Question: I have a UIViewController Class which holds 2 custom UIView classes which are:
ItemView
DrawingView
in UIViewController ViewDidLoad method I have the following code:
'''
- (void)viewDidLoad
{
[super viewDidLoad];
// Do any additional setup after loading the view from its nib.
item = [[ItemView alloc] initWithFrame:CGRectMake(self.view.frame.size.width/2, self.view.frame.size.height/2, 230, 230)];
item.opaque = NO;
[self.view addSubview:item];
drawing = [[DrawingView alloc] initWithFrame:self.view.frame];
[self.view insertSubview:drawing aboveSubview:item];
[item release];
[drawing release];
}
'''
The DrawingView class gets UITouches and accordingly draw on the screen.
My question is:
I can draw all over the screen except for on top of ItemView class object. DrawingView class cannot draw on to ItemView.
Let me explain it in another word:
The DrawView class works on the screen except for the area of itemView subview. On top of itemView, DrawView cannot make any draws but other than itemView area, it makes drawing.
What can I do?
What can be the problem?
How can I make drawing on all screen including the itemView area added by addSubview on ViewController class?
EDIT: I am adding a screenshot in order to explain the problem better

EDIT 2: I found that the problem is related to opacity. In the ItemView class, I changed the added UIImageView object alpha value to 0.5f.
The result is semi-transparent view and now my finger drawing is visible. However, this is not what I want. I want to draw on top of the view. I do not want to play with the alpha value.
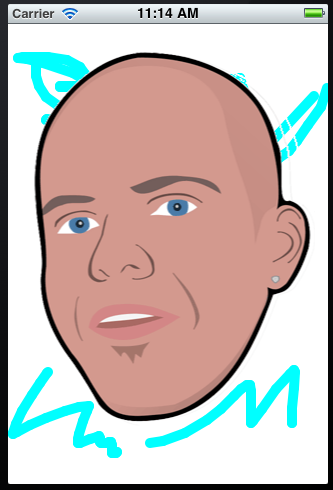
Answer: Finally, I found the answer myself. It is not exactly what I wanted but my solution is based on CALayer.
Instead of using a custom UIView class like ItemView I added the following class method in ItemView Class:
'''
+(CALayer *)imgLayer
{
UIImage *img = [UIImage imageNamed:@"face.png"];
CALayer *layer = [CALayer layer];
CGFloat nativeWidth = CGImageGetWidth(img.CGImage);
CGFloat nativeHeight = CGImageGetHeight(img.CGImage);
CGRect startFrame = CGRectMake(0, 0, nativeWidth, nativeHeight);
layer.contents = (id)img.CGImage;
layer.frame = startFrame;
return layer;
}
'''
In My UIVIewController Class I called my static function as following:
'''
CAGradientLayer *bgLayer = [GradientView greyGradient];
bgLayer.frame = self.view.bounds;
[self.view.layer insertSublayer:bgLayer atIndex:0];
CALayer *imgLayer =[ItemView imgLayer];
imgLayer.frame = self.view.bounds;
[self.view.layer insertSublayer:imgLayer above:bgLayer];
'''
And it works! now I can make drawings on my image.